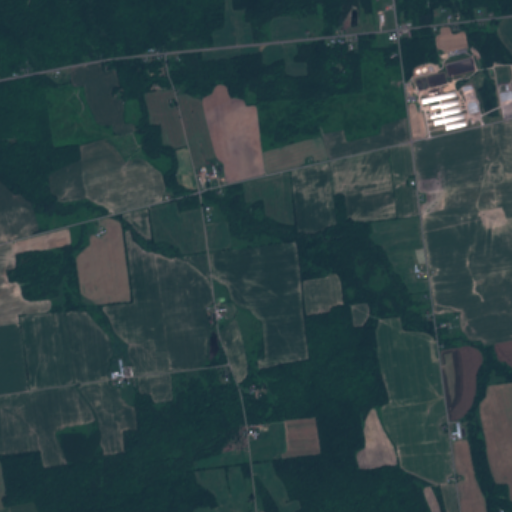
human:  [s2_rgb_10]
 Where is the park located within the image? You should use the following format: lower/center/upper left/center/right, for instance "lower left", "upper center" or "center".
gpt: The park is located in the upper left of the image.
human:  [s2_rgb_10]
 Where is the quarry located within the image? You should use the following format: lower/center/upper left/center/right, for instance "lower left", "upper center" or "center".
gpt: There is no quarry in the image.